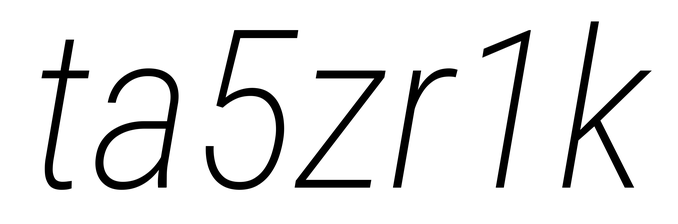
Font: Roboto-Italic_Condensed_ExtraLight_Italic